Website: lowes
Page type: payment
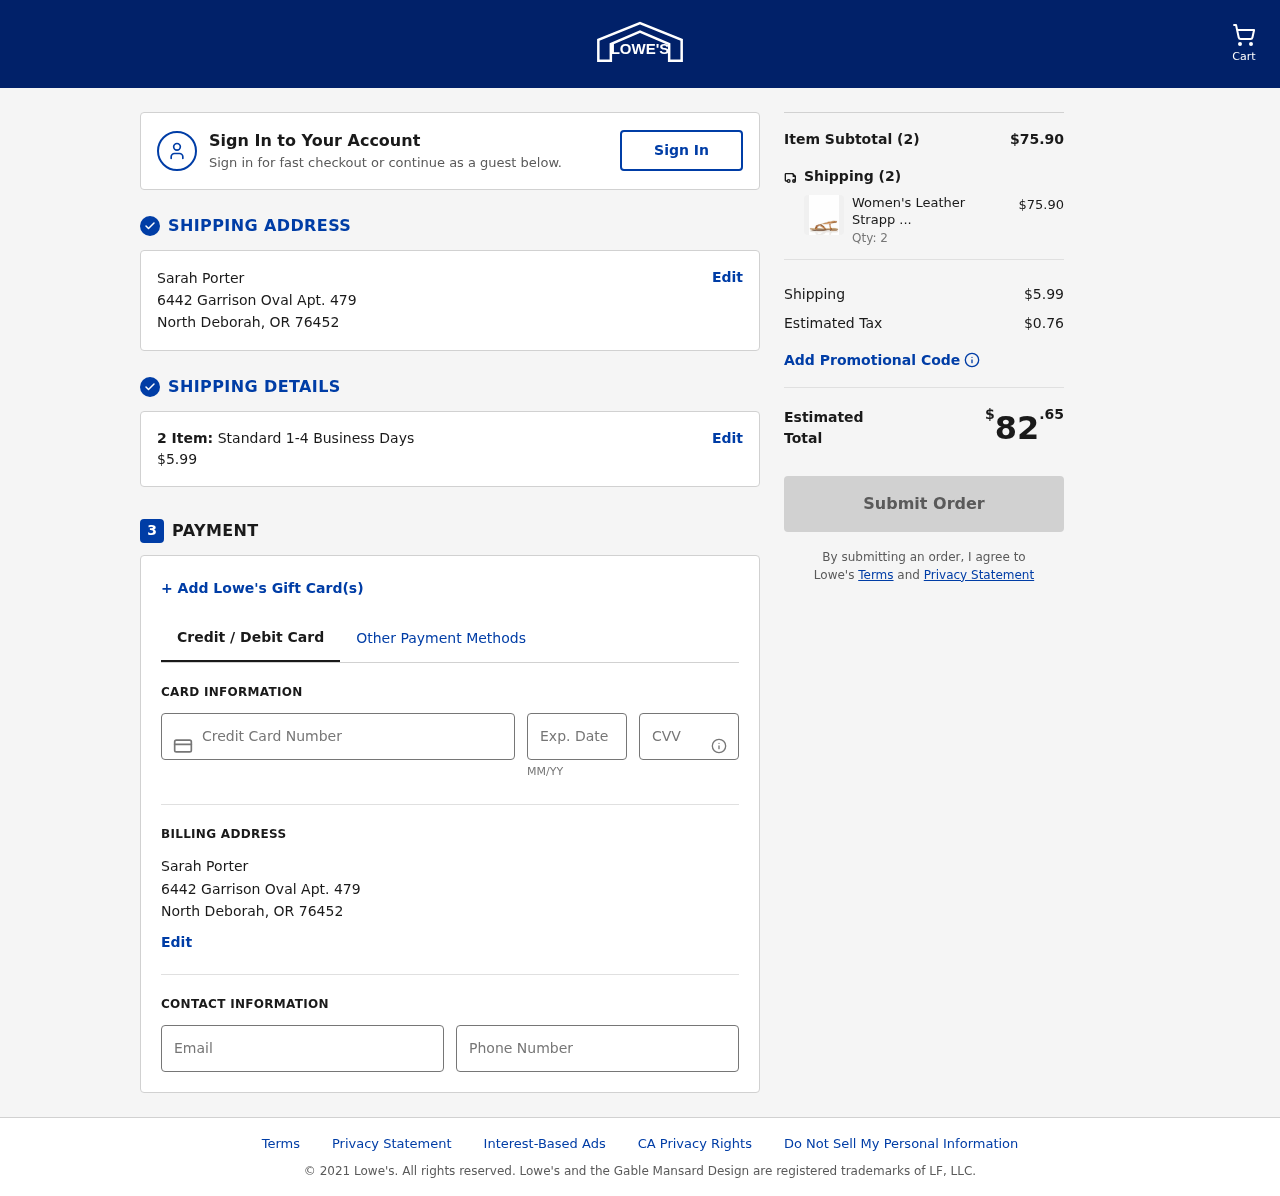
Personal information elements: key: PII_CARD_CVV
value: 264
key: PII_CARD_EXPIRY
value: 09/26
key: PII_CARD_NUMBER
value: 5372 8144 1755 2604
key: PII_CITY
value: North Deborah
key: PII_EMAIL
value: sporter@yahoo.com
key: PII_FULLNAME
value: Sarah Porter
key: PII_PHONE
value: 4947020727
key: PII_POSTCODE
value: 76452
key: PII_STATE_ABBR
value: OR
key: PII_STREET
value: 6442 Garrison Oval Apt. 479
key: PII_FULLNAME2
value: Sarah Porter
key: PII_STREET2
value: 6442 Garrison Oval Apt. 479
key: PII_CITY2
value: North Deborah
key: PII_STATE_ABBR2
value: OR
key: PII_POSTCODE2
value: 76452
Product elements: key: PRODUCT1_NAME
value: Women's Leather Strappy Gladiator Open Toe Sandals, Brown (Dragon Tan), 3
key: PRODUCT1_PRICE
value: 37.95
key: PRODUCT1_QUANTITY
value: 2
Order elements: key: ORDER_NUM_ITEMS
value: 2
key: ORDER_SHIPPING_COST
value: $5.99
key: ORDER_NUM_ITEMS2
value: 2
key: ORDER_SUBTOTAL
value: $75.90
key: ORDER_NUM_ITEMS3
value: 2
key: ORDER_SHIPPING_COST2
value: $5.99
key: ORDER_TAX
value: $0.76
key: ORDER_TOTAL
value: $82.65